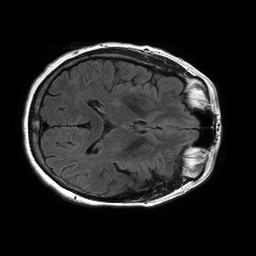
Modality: FLAIR
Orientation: axial
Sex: female
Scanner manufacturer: philips
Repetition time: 11 s
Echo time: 0.125 s